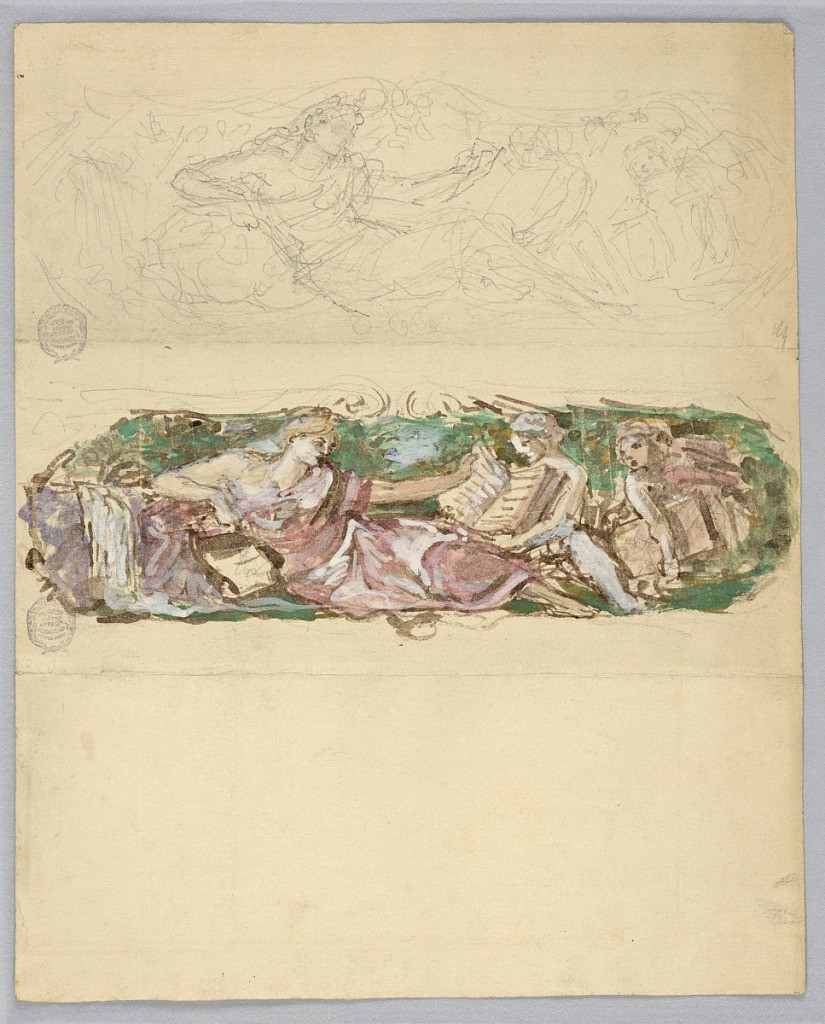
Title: Studies for a Wall Panel
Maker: Francis Augustus Lathrop, American, 1849–1909
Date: ca. 1895
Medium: Brush and watercolor, graphite on cream paper
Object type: Drawing
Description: Above, graphite sketch of reclining woman, arm outstretched toward an open book held by putto. Center, similar composition in brush and watercolor. Additional putto at right.